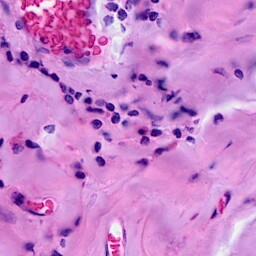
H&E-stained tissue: Breast